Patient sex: M
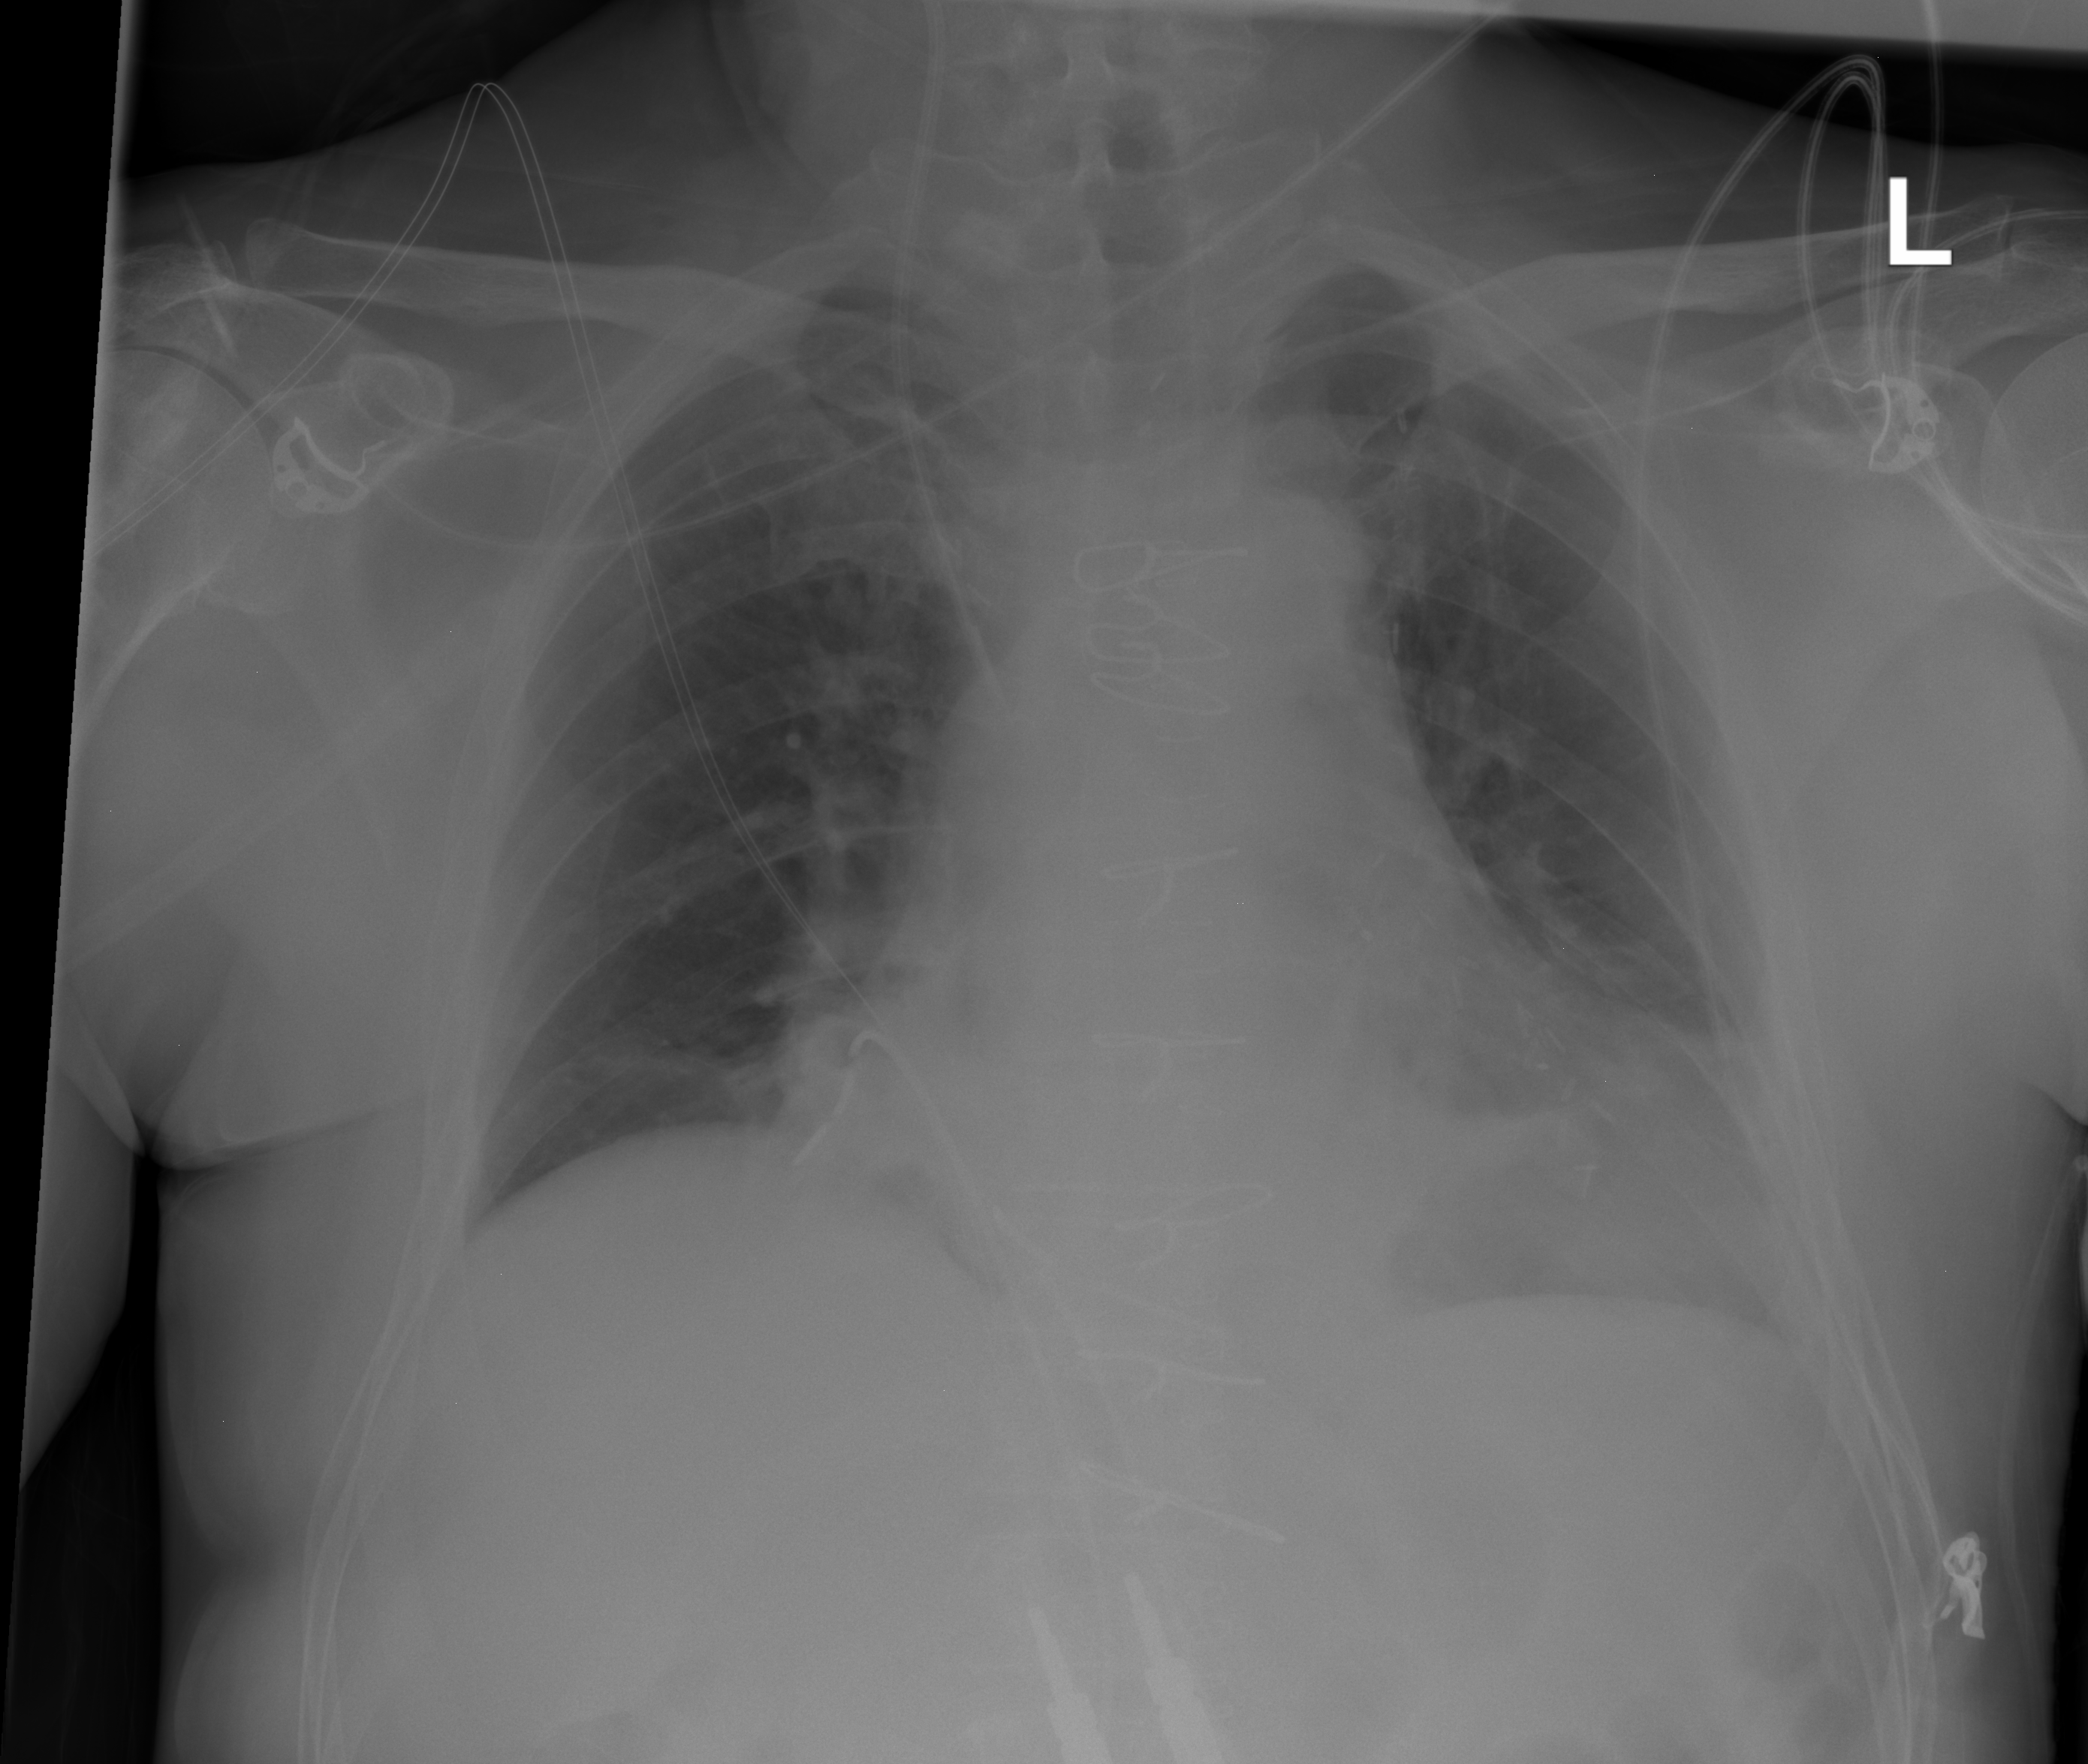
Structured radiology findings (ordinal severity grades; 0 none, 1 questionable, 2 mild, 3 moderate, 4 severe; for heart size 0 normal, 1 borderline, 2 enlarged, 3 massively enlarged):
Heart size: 2
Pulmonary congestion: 2
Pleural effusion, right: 0
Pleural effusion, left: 2
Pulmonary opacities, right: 0
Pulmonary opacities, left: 0
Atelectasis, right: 2
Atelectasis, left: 0